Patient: sex F, age 22
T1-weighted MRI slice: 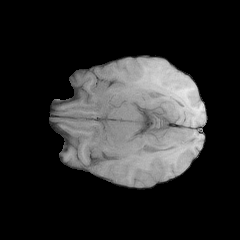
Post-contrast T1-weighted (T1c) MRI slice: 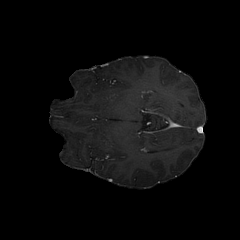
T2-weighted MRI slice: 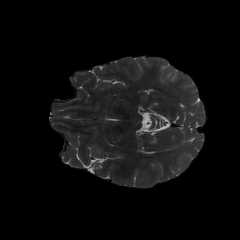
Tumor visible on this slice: no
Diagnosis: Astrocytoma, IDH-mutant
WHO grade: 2